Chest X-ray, PA view. Patient: 22 years old, sex F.
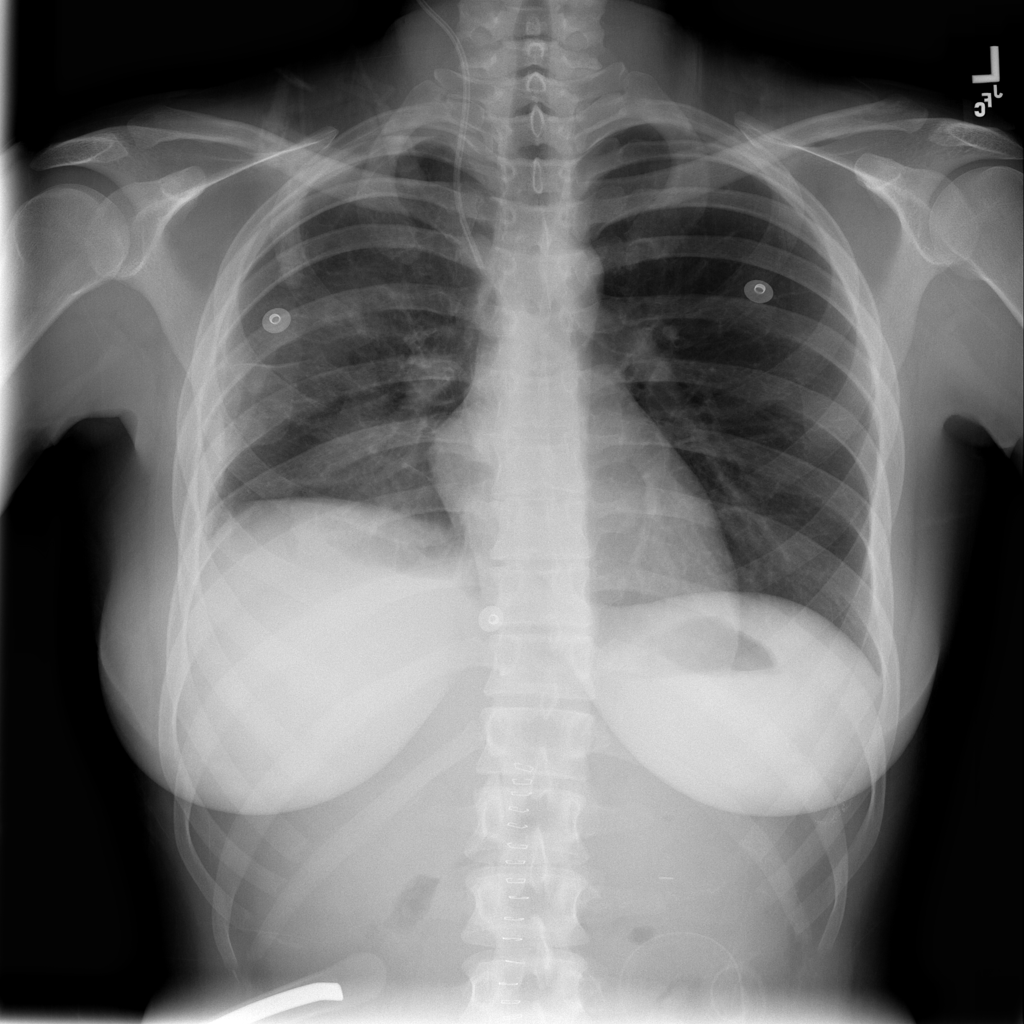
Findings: Consolidation, Infiltration, Pneumothorax